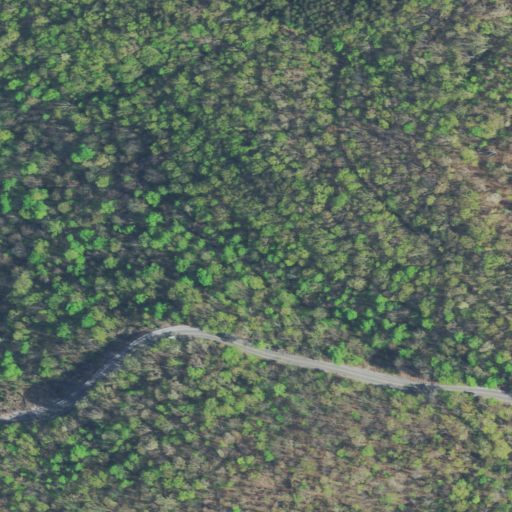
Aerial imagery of gap in Tennessee named Fraley Gap containing deciduous forest, open development, and mixed forest